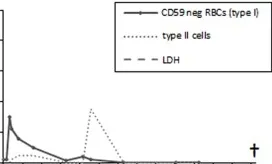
The percentage of totally and partially CD59-deficient red blood cells in patients 1-6 [(A-F), respectively]. Patients 1 and 2 (A,B) suffered from leukemia and subsequently died. Patients 3-6 are in remission.
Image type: chart (chart)